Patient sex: M
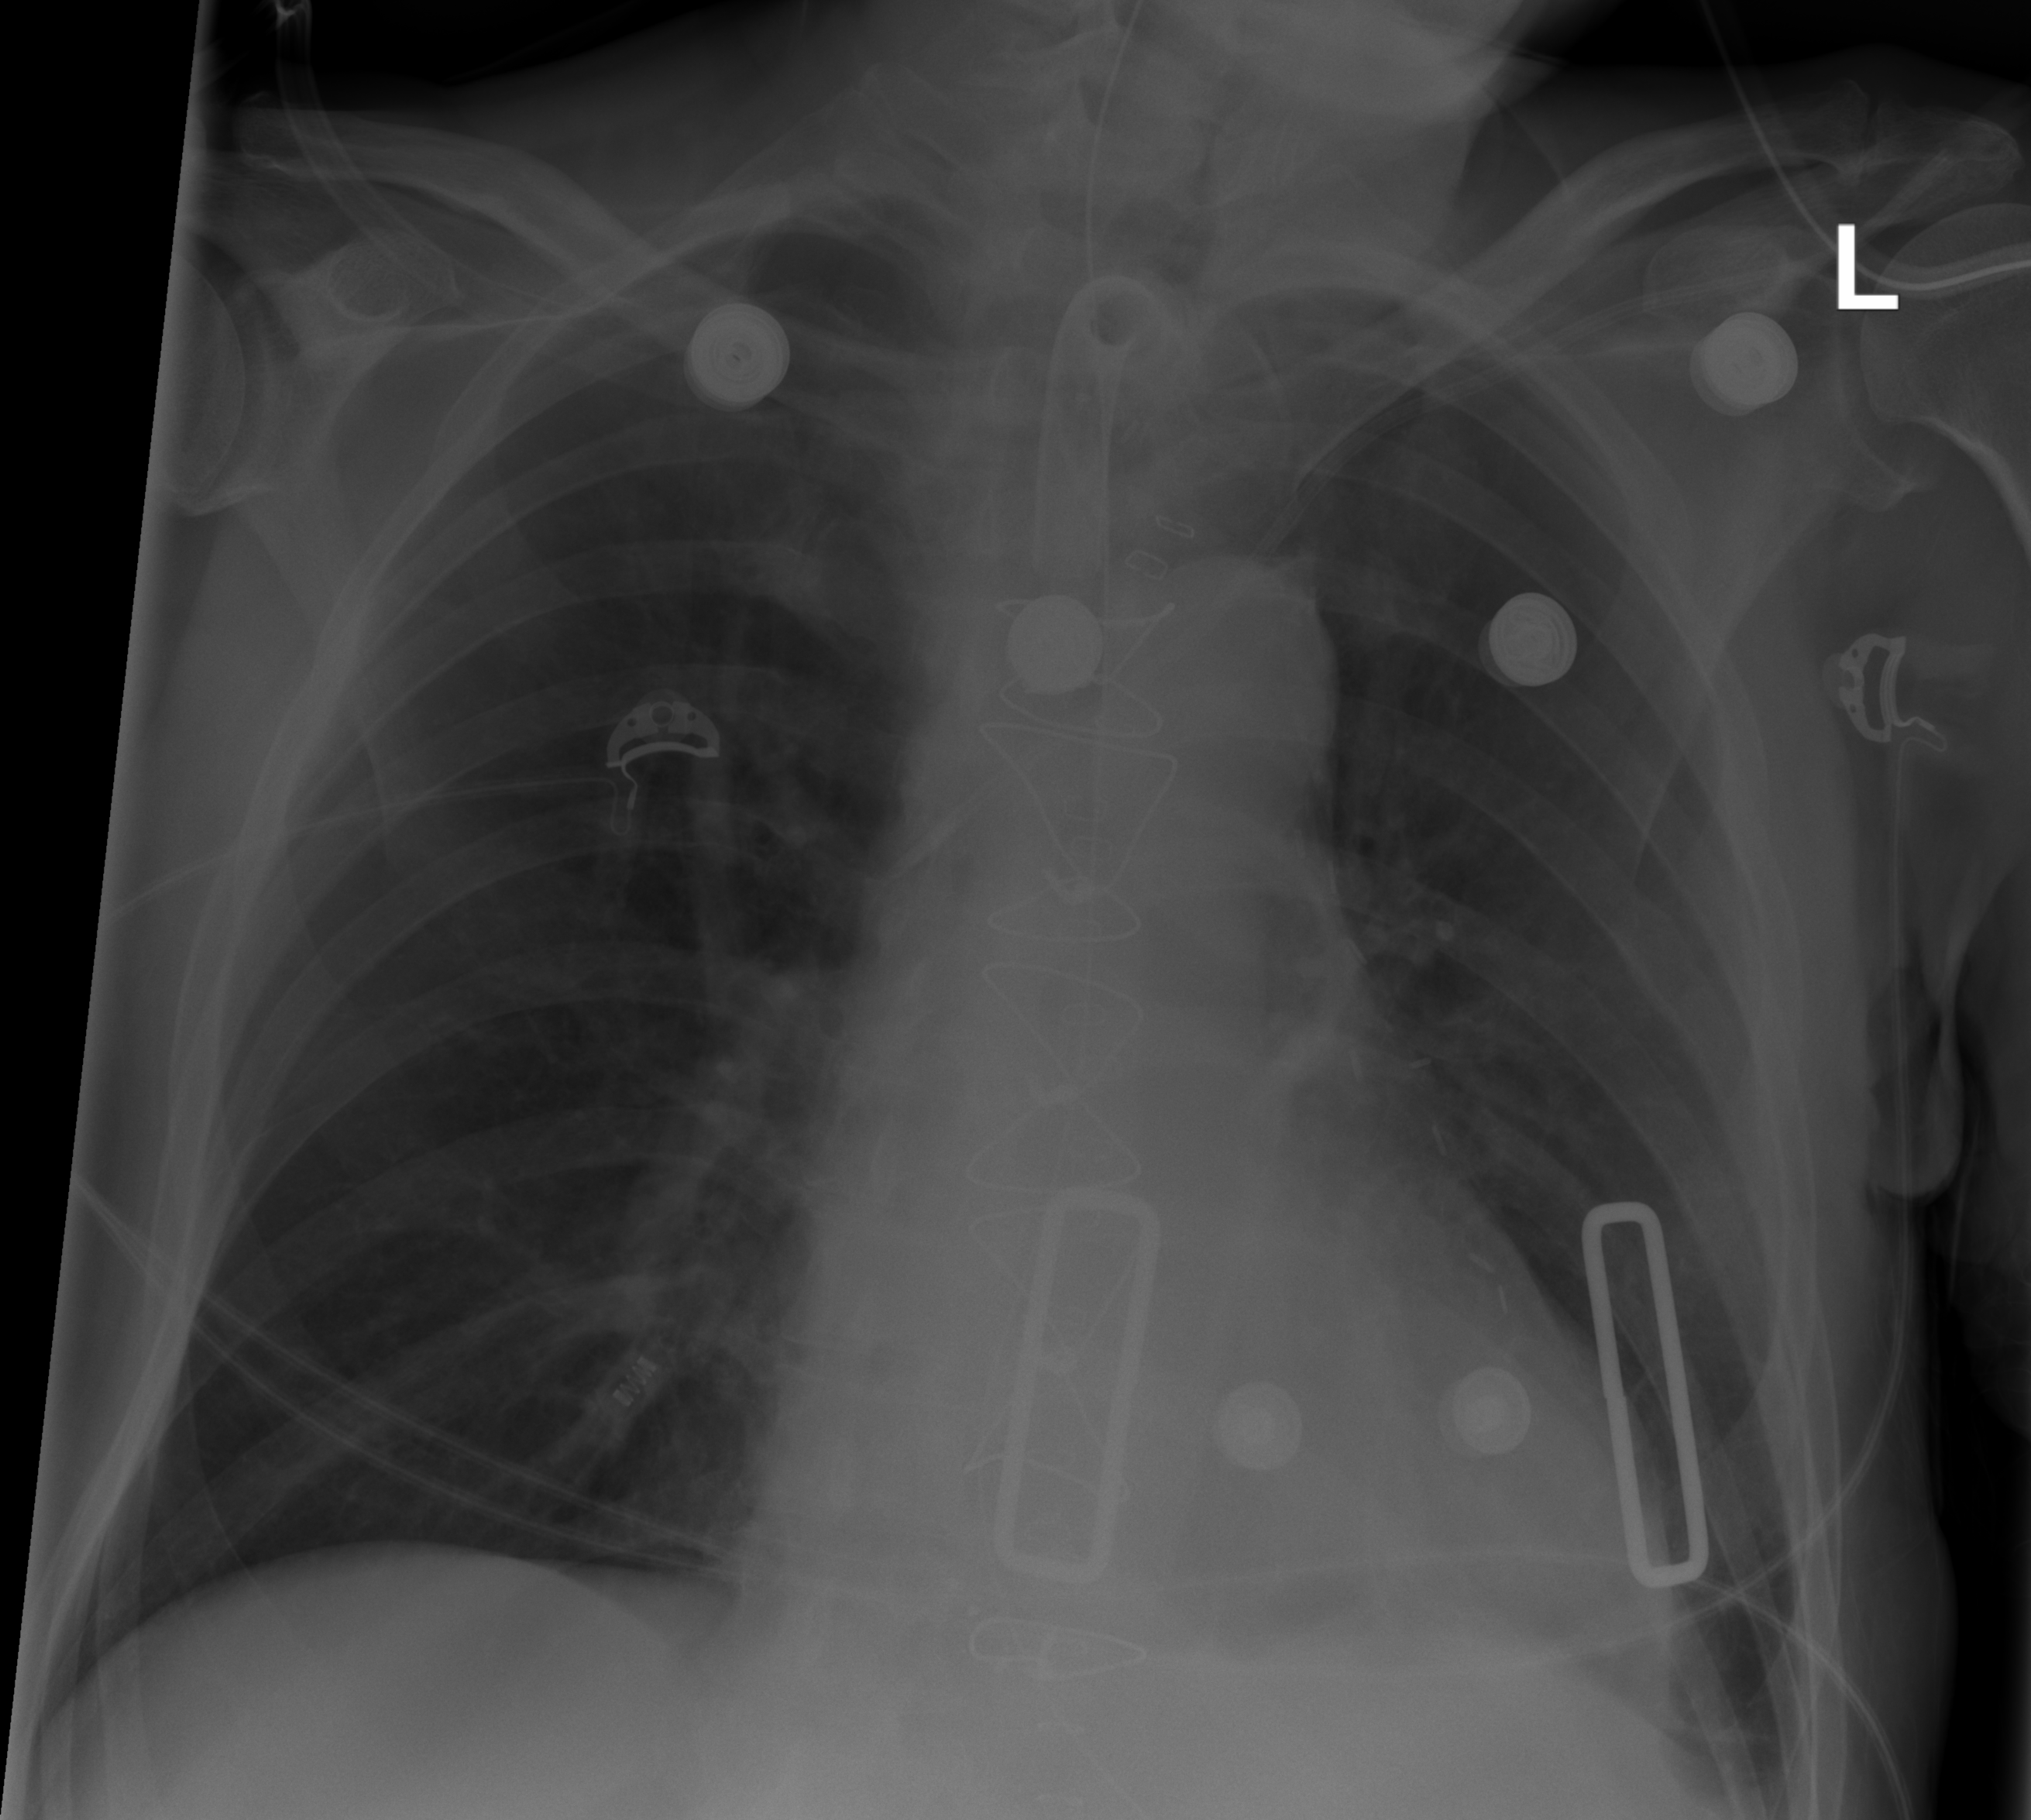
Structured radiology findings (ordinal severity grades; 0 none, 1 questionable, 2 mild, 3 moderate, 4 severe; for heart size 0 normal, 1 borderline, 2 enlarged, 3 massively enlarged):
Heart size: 0
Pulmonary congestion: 0
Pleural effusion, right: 0
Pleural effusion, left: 1
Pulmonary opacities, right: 0
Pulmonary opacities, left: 0
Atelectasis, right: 0
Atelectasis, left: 0